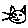
Label: cat